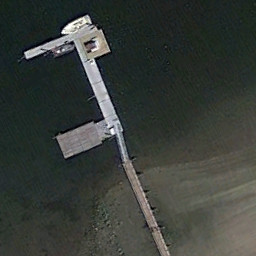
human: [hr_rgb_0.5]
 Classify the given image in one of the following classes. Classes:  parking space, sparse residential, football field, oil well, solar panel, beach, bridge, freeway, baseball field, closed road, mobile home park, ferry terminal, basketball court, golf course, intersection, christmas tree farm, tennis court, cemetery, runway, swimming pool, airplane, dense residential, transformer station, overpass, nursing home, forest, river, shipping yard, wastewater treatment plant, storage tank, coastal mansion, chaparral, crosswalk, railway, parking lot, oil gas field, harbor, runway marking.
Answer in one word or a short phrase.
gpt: ferry terminal